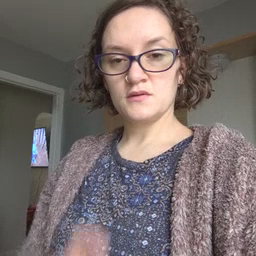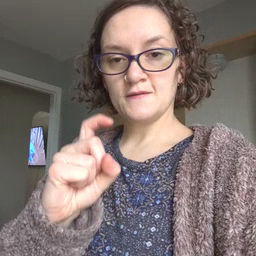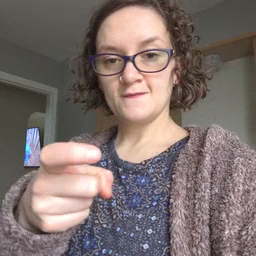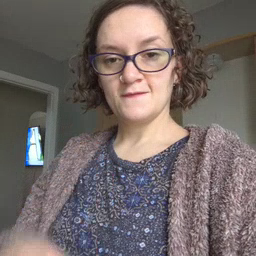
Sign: gift